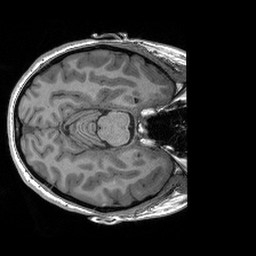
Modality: T1w
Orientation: axial
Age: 20
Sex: female
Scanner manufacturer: siemens
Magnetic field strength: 3 T
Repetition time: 2.4 s
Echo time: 0.00191 s